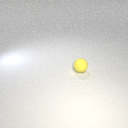
small yellow rubber sphere